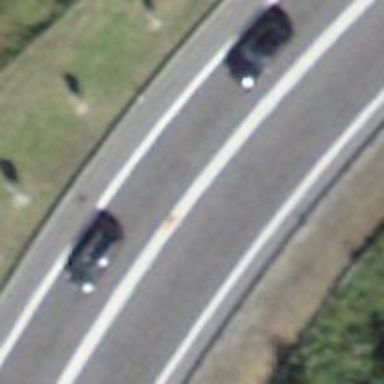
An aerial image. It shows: Asphalt trunk motorway.